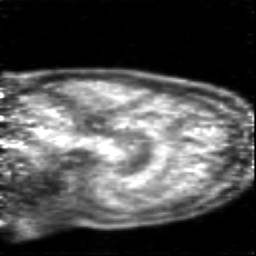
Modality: PET
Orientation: sagittal
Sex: male
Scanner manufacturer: siemens